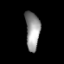
Tissue: lung
Cell type: Fibroblasts
Senescence score: 0.5446
Nuclear area (px): 541
Mean DAPI intensity: 149.166